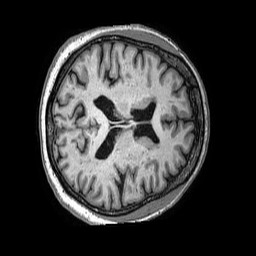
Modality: T1w
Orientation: axial
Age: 70
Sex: female
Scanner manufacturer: philips
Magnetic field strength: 3 T
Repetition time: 0.00674 s
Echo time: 0.003027 s